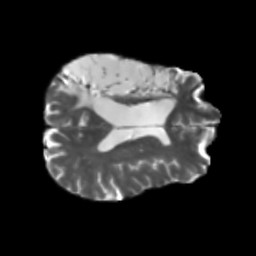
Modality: T2w
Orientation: axial
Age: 54
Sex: male
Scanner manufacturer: siemens
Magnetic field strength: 3 T
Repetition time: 5.25 s
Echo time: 0.08 s